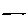
Label: line